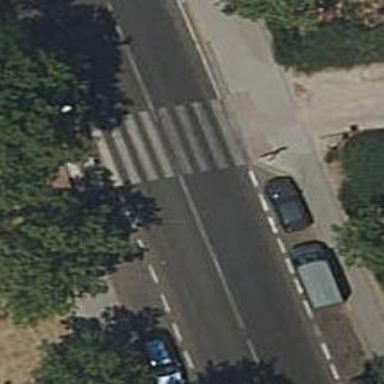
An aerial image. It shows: Marked crossing on footway.